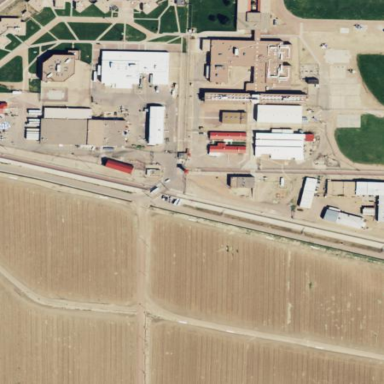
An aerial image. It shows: Prison surrounded by fence.